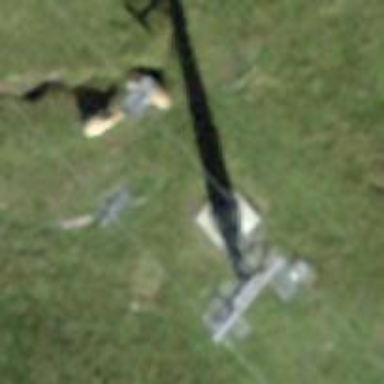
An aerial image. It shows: Pylon used for aerialway.